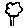
Label: tree